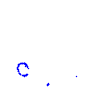
Particle: kaon